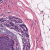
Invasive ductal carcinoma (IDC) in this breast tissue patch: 0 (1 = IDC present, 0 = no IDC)